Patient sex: M
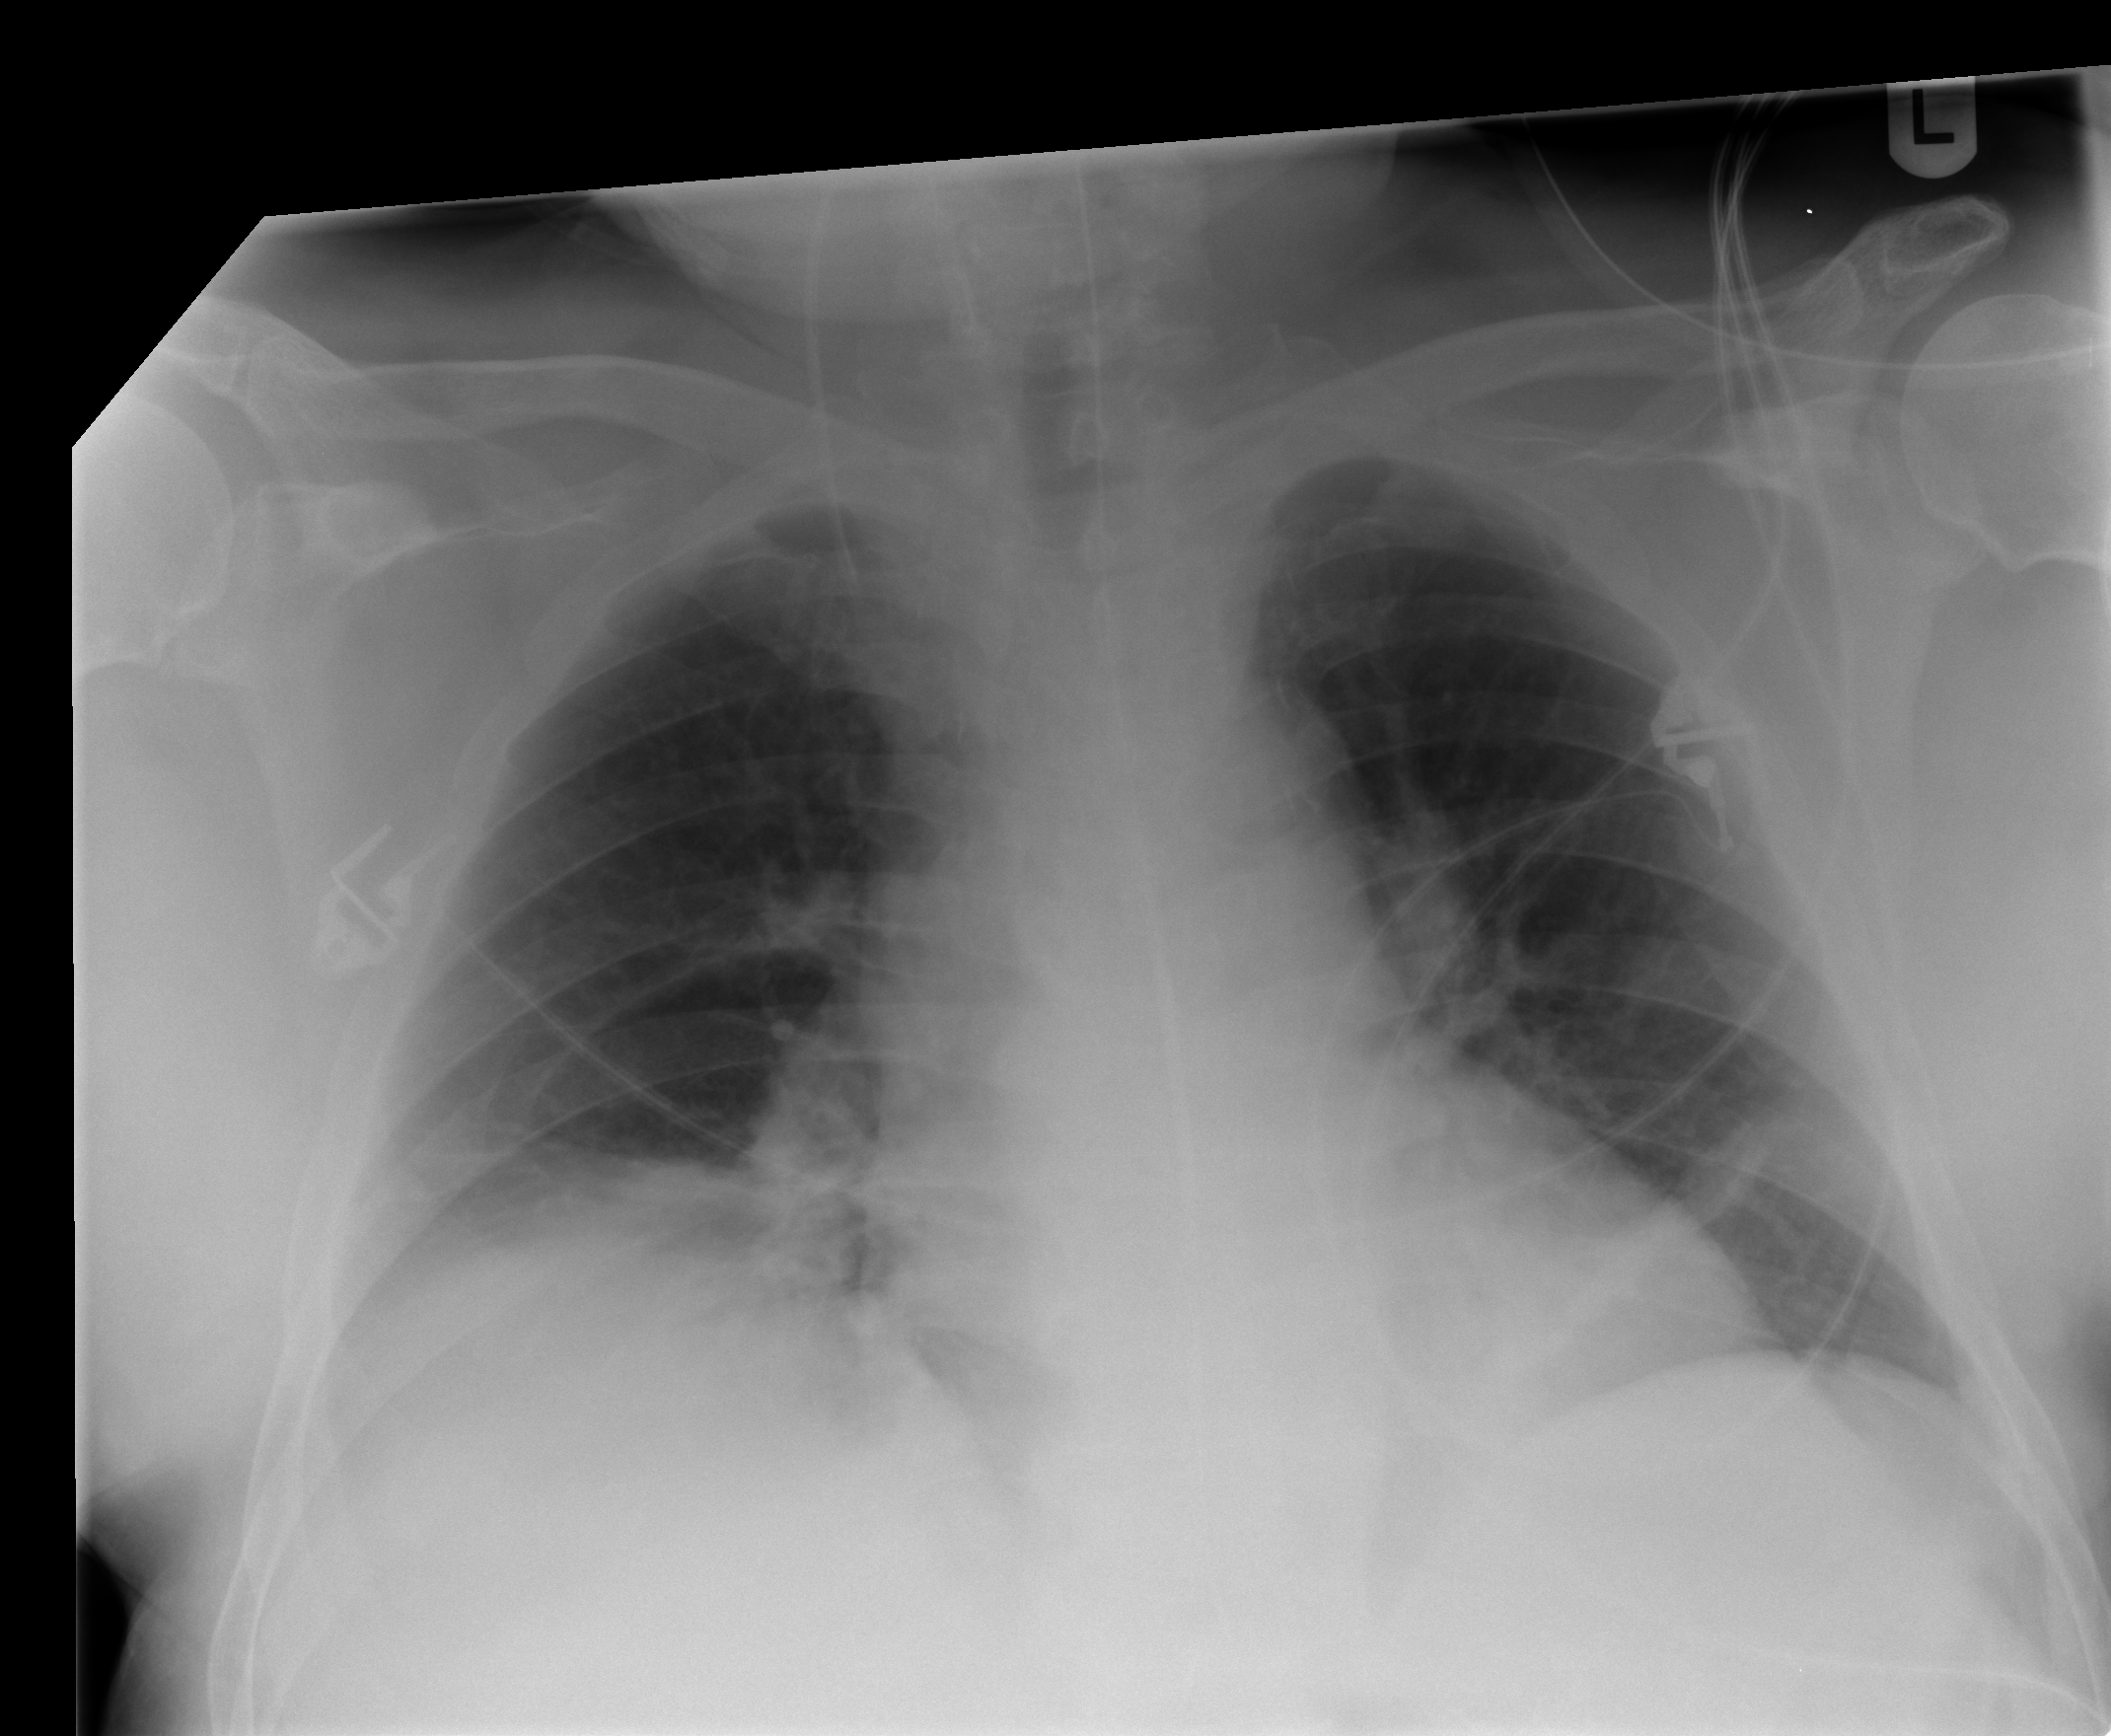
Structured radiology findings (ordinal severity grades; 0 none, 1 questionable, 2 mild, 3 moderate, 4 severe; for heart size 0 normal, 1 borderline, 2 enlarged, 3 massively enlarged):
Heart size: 0
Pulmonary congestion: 0
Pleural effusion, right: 2
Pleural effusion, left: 0
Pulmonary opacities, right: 0
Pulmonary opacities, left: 0
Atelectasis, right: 3
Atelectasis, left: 2